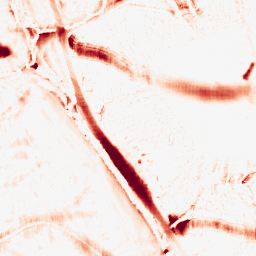
Category: morphological
Decomposition family: morphological_ellipse
Decomposition parameters: operation: opening
width: 30
height: 20
Upsampling method: sinc_blackman
Upsampling parameters: scale: 4
kernel_size: 8
Upsampling scale: 4